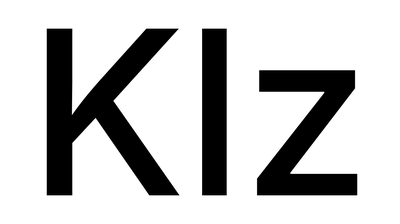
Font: Inter_Medium